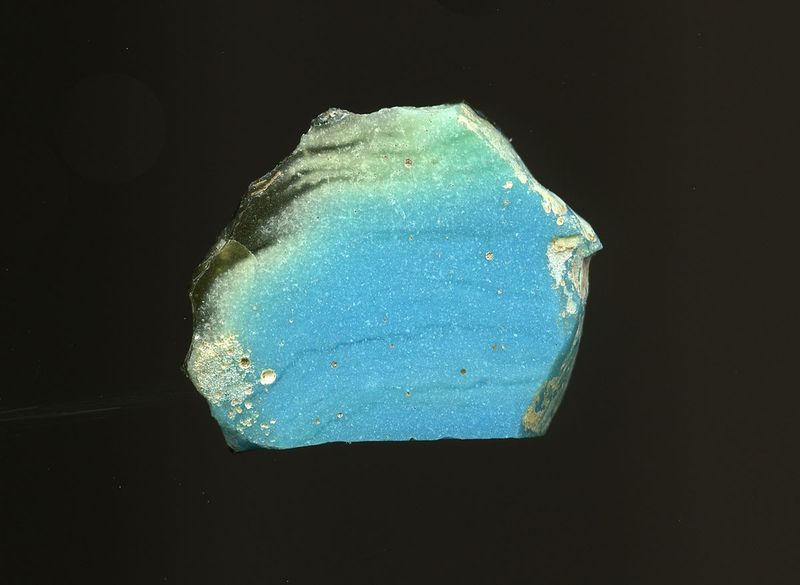
Titel: Fragment eines Gefäßes
Standort: Hamburg
Institution: Museum für Kunst und Gewerbe Hamburg
Schlagwörter: glas, antike, geschnitten, kaiserzeit, gepresst, aufbewahrung, schankgeschirr, gefäß, behälter, frühe kaiserzeit, prinzipat, römische, mittlere, späte